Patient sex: F
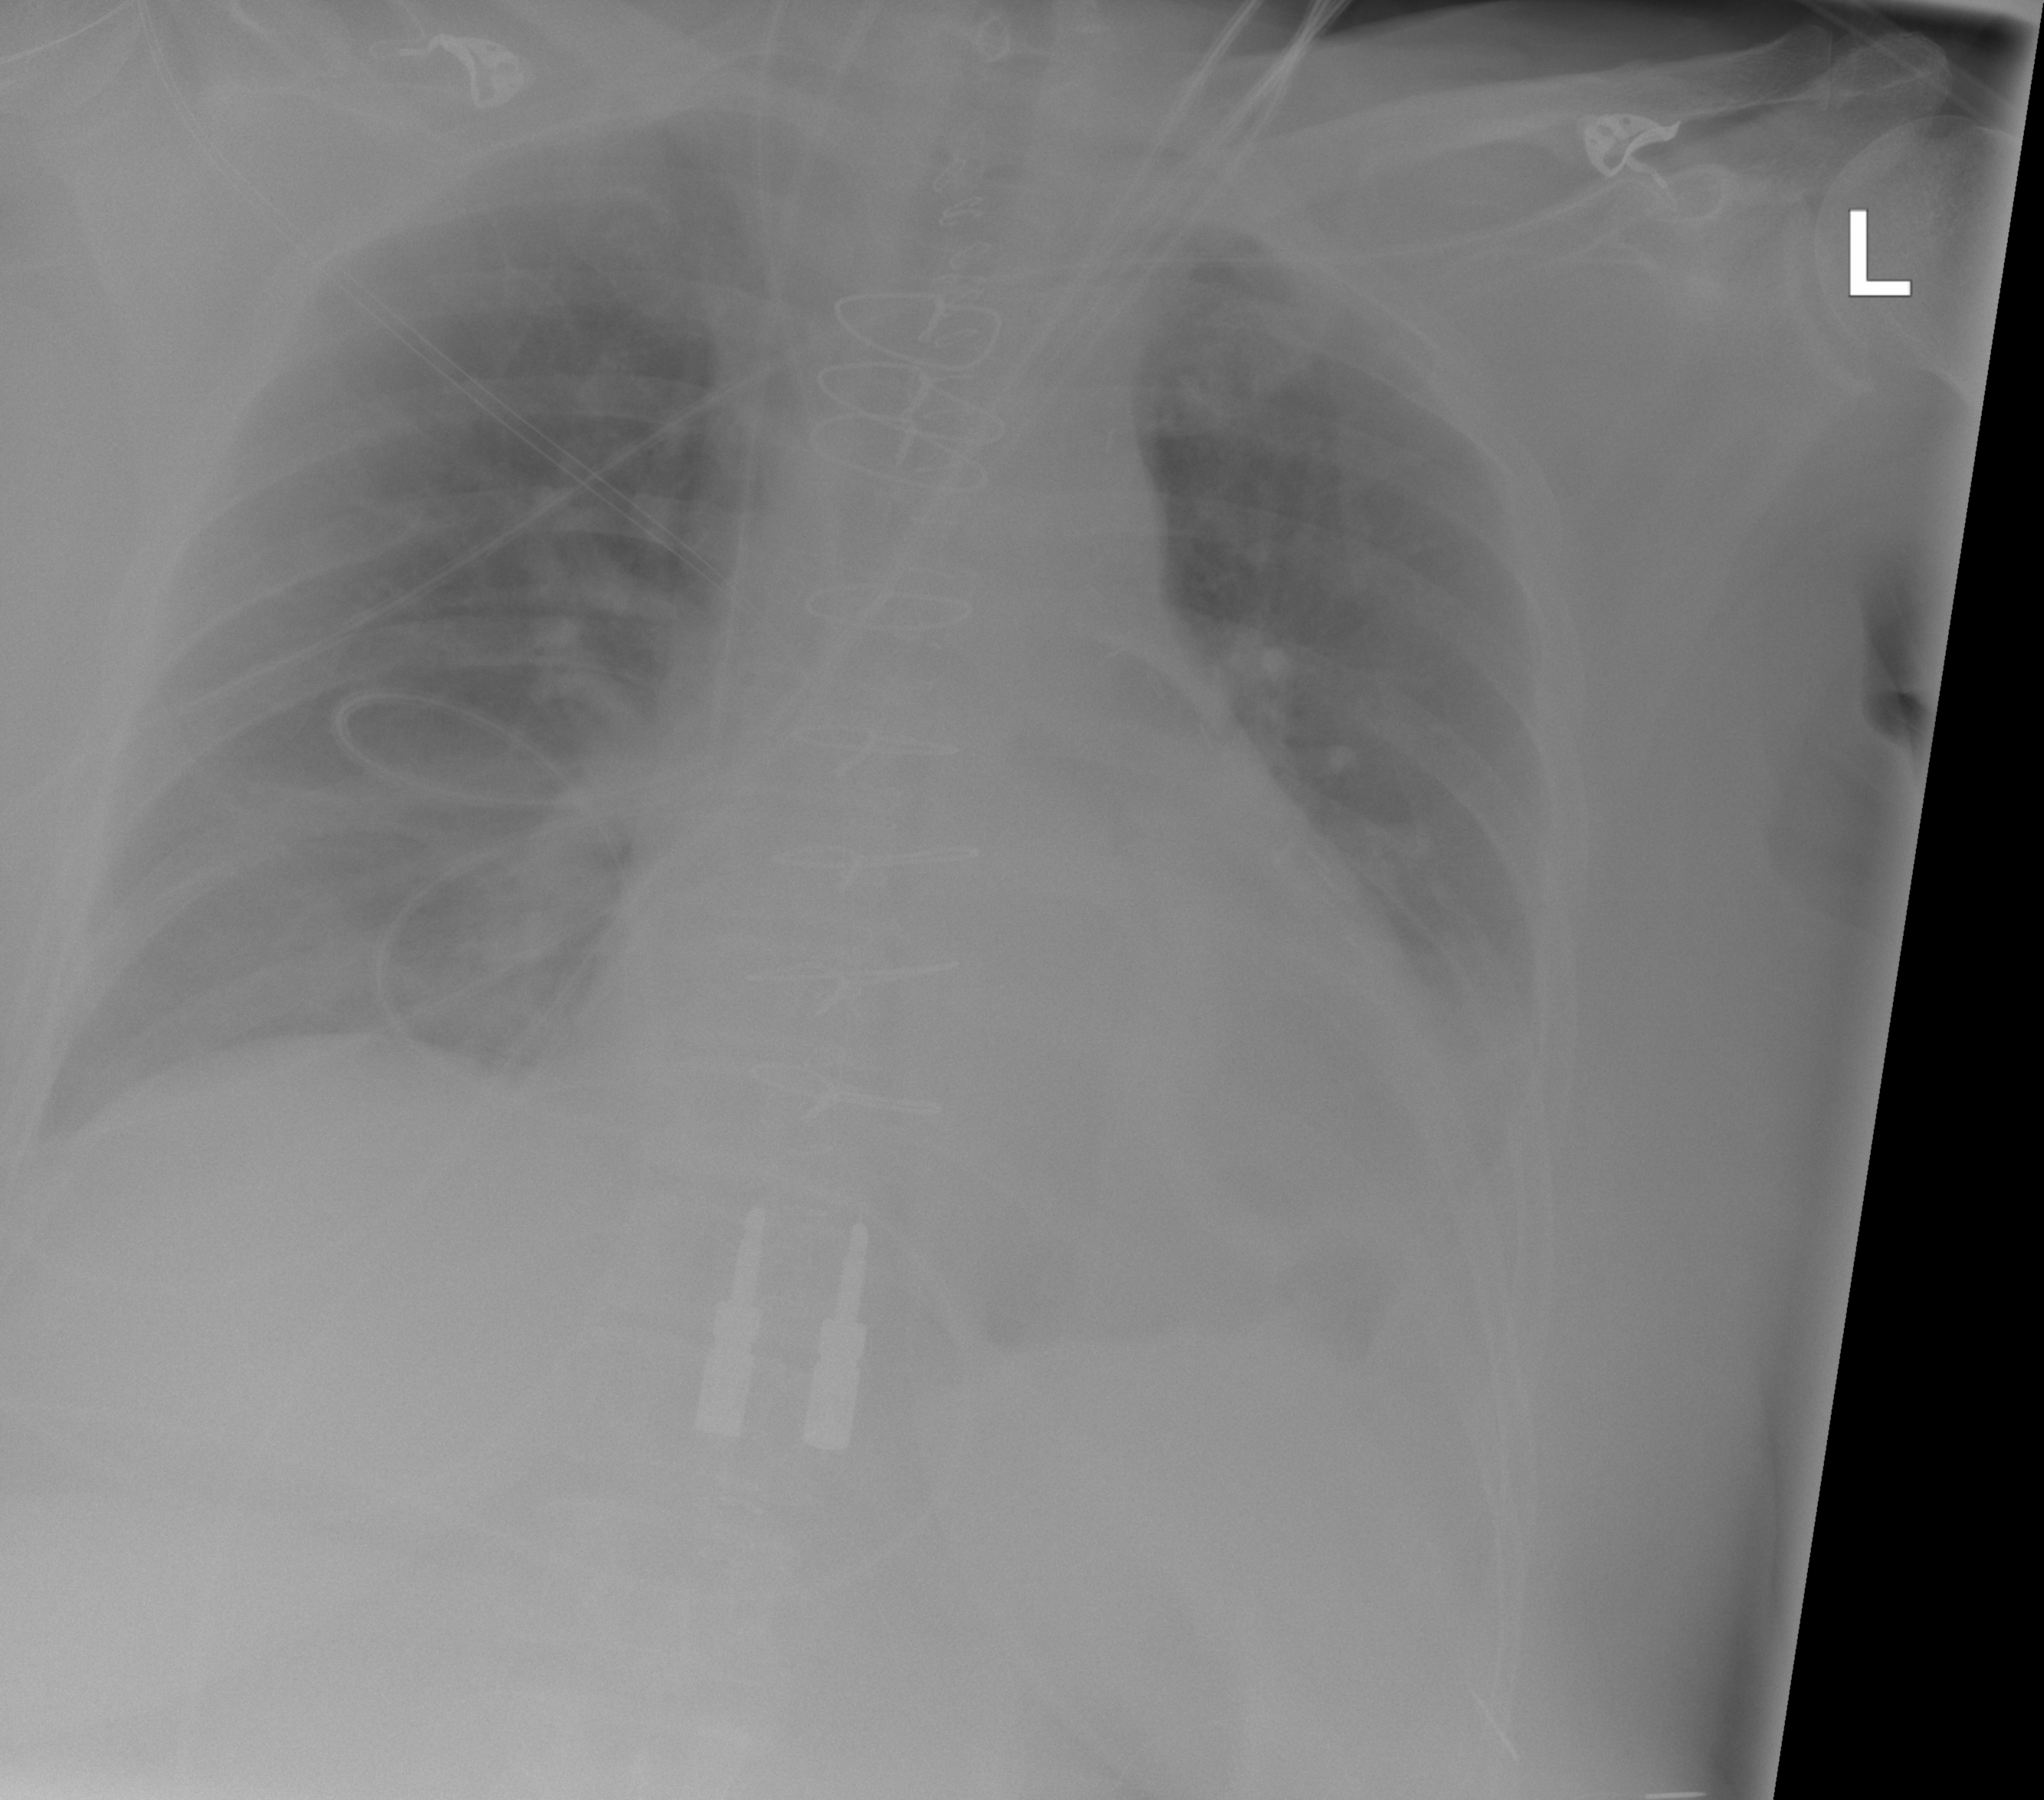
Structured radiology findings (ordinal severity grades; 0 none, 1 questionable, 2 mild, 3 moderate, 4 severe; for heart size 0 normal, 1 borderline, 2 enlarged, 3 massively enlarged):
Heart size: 2
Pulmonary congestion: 0
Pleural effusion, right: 0
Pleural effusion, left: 2
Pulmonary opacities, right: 0
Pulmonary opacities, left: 0
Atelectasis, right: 0
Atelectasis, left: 2